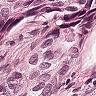
Metastatic tissue present: yes